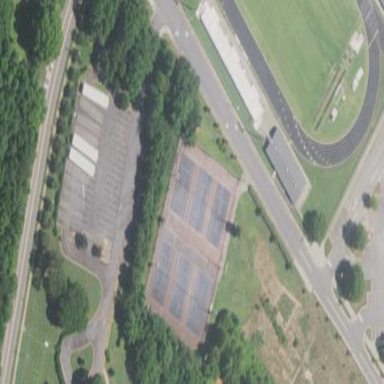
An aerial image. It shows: Tennis court on pitch.